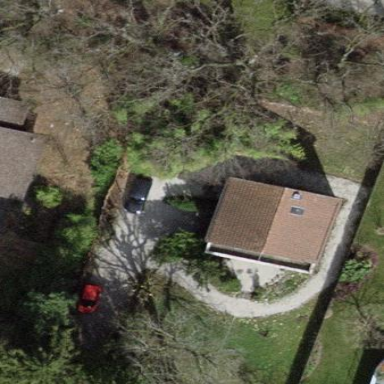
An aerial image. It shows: Garden enclosed by fence.